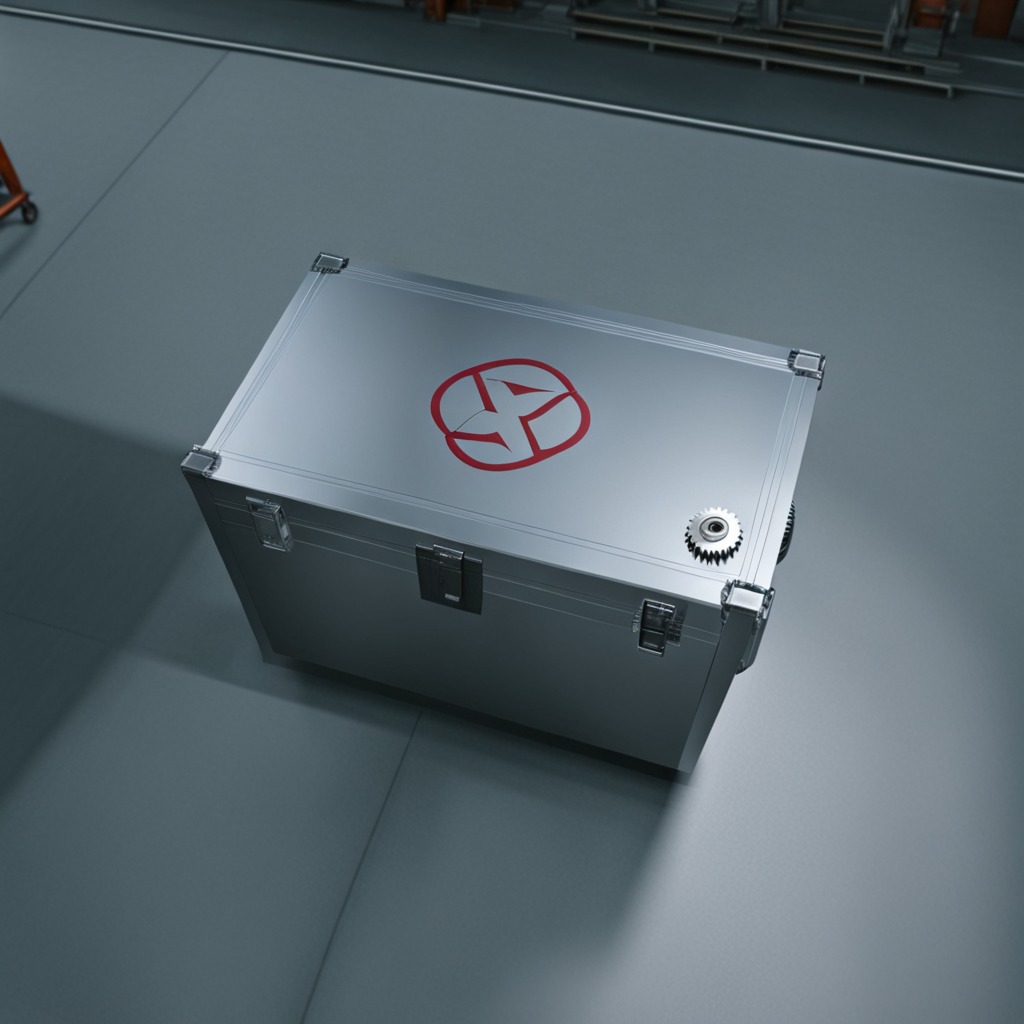
A steel gear with teeth is lying on the toolbox surface in an airplane hangar workshop.